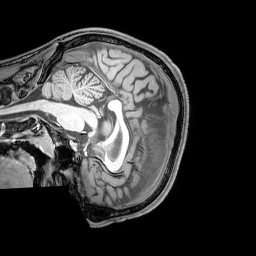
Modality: T1w
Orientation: sagittal
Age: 24
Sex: male
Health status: healthy
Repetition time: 0.081 s
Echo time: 0.037 s